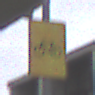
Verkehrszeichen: RadverkehrOhnePfeilsymbol
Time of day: Midday
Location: Outdoor (Urban)
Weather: Overcast
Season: NotSpecified
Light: Natural